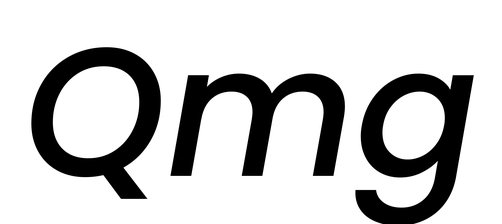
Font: Poppins-MediumItalic